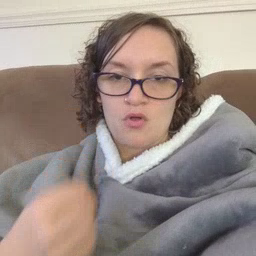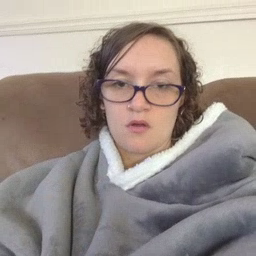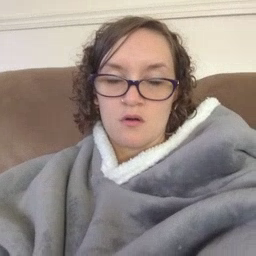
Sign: car